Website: apple-inc
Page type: customer-info-address
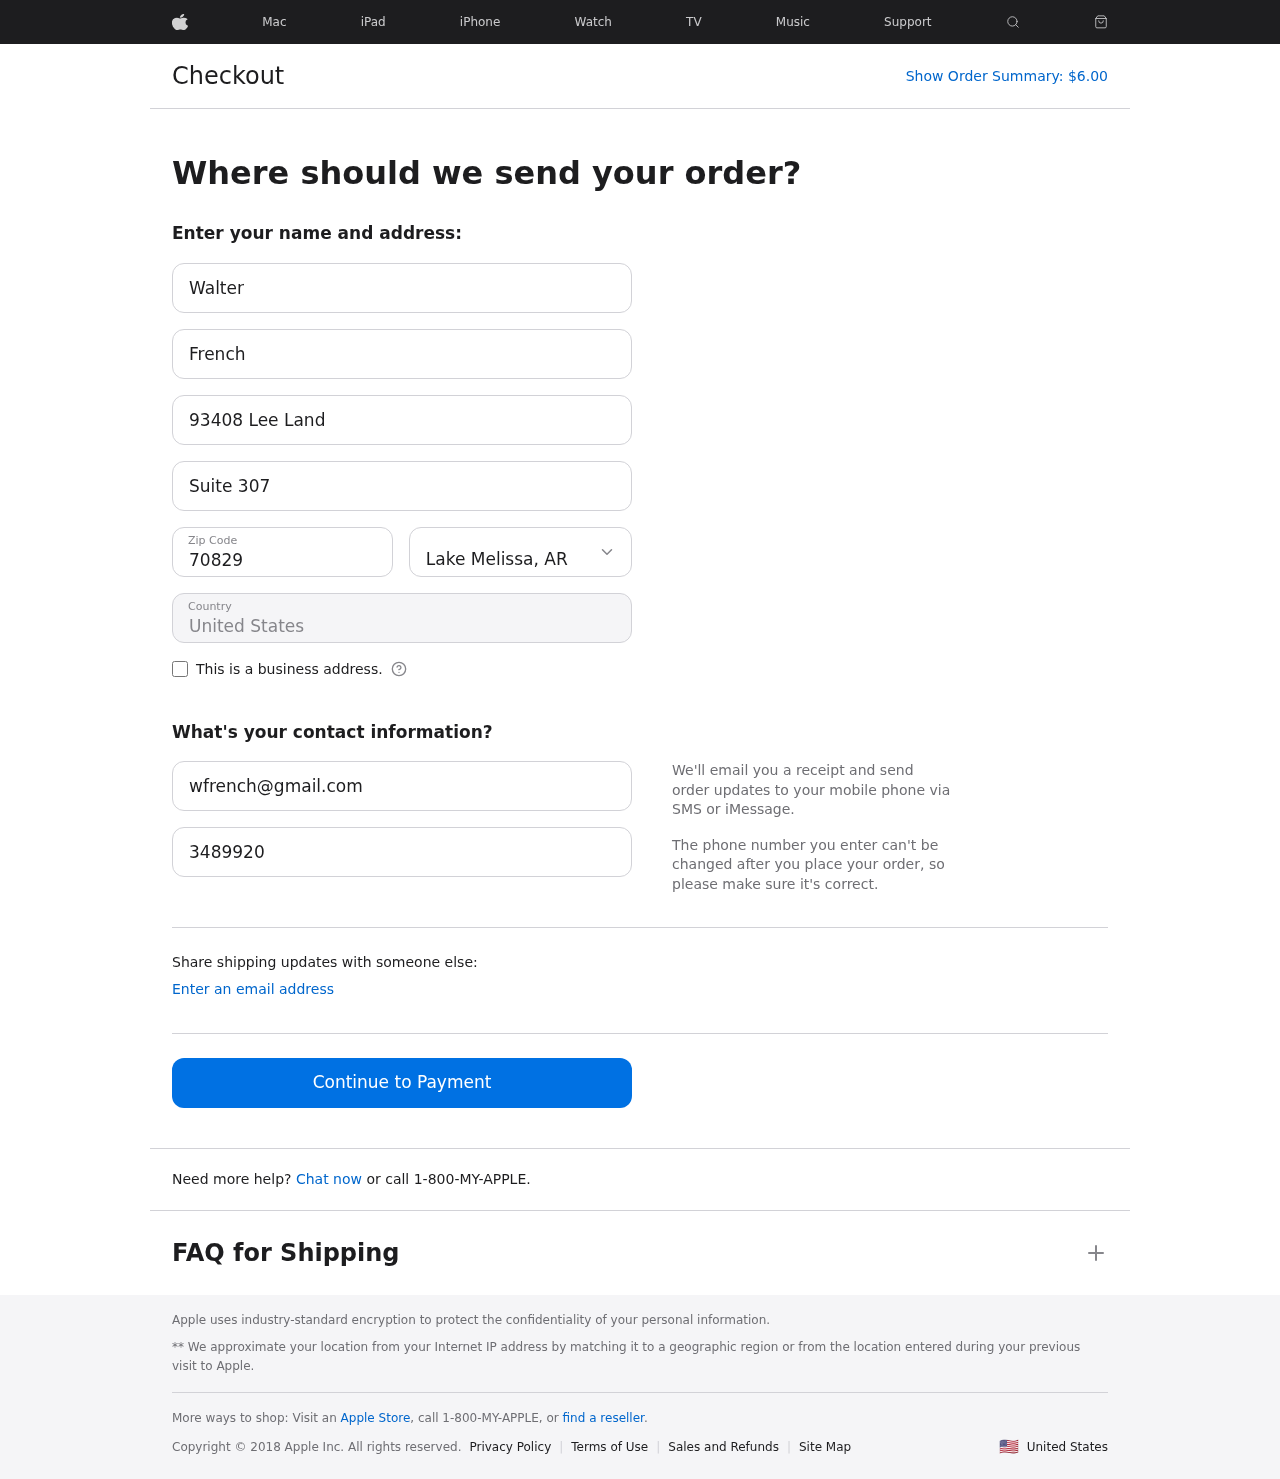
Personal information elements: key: PII_CITY_STATE
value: Lake Melissa, AR
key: PII_COUNTRY
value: United States
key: PII_EMAIL
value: wfrench@gmail.com
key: PII_FIRSTNAME
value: Walter
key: PII_LASTNAME
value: French
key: PII_PHONE
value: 3489920475
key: PII_POSTCODE
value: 70829
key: PII_STREET
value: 93408 Lee Land
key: PII_STREET2
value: Suite 307
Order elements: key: ORDER_TOTAL
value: $6.00